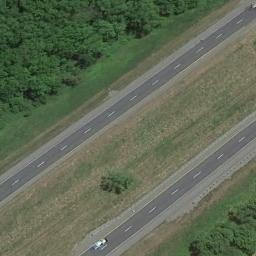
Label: freeway